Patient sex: M
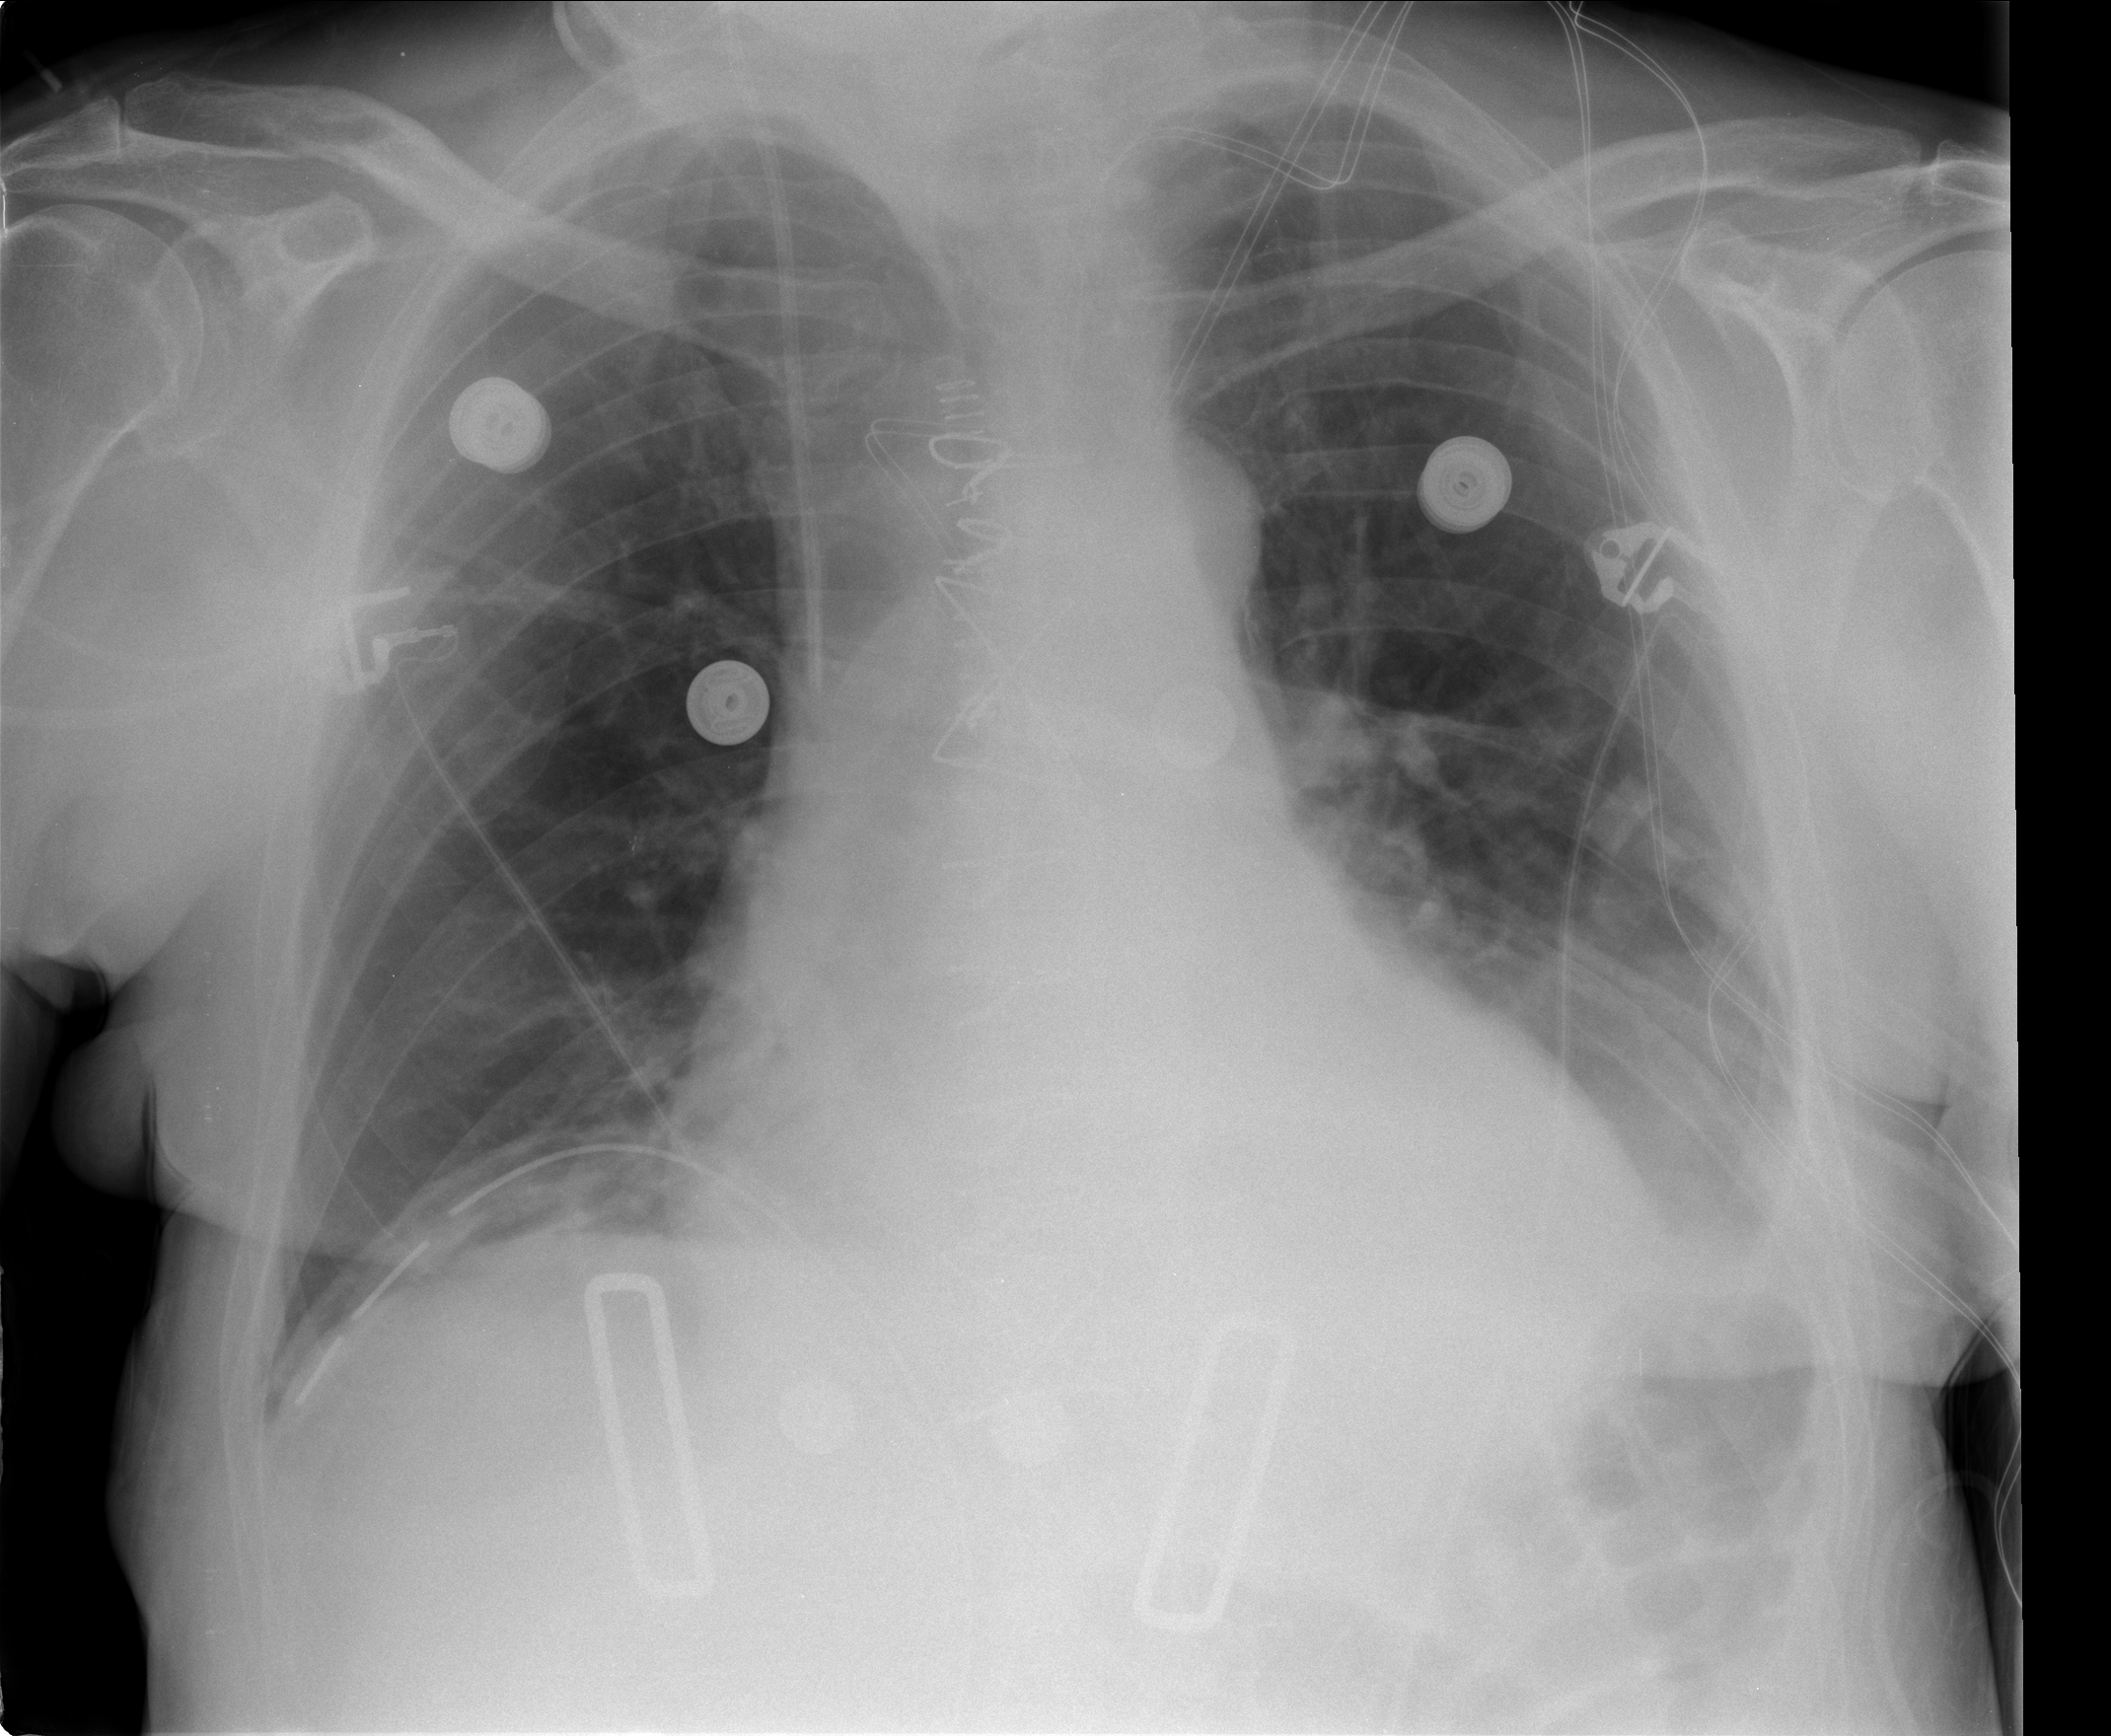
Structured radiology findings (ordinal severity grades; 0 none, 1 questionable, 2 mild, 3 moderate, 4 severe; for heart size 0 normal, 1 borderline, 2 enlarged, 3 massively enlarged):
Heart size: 2
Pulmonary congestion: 0
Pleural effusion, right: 0
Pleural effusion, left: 2
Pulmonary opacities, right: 0
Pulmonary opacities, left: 0
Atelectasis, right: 0
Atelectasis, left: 2